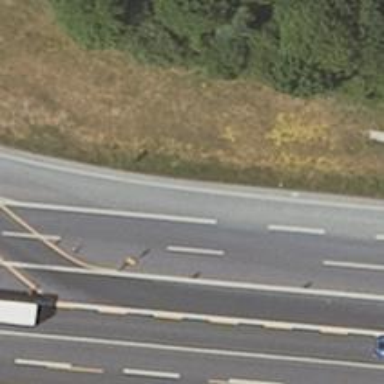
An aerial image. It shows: Motorway junction.